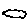
Label: cloud